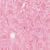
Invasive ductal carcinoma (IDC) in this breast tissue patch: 0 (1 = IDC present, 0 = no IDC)